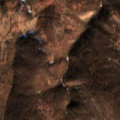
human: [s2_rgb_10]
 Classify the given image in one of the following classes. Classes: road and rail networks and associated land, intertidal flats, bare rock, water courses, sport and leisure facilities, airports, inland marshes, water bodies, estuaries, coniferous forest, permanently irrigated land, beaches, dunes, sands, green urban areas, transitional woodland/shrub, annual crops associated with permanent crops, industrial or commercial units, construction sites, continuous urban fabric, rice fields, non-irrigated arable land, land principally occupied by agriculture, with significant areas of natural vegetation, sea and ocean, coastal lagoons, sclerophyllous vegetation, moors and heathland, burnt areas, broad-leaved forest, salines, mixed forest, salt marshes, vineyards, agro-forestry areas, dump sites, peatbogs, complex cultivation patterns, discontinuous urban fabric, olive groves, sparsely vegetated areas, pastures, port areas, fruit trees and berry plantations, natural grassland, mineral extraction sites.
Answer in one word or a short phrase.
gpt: broad-leaved forest, transitional woodland/shrub